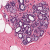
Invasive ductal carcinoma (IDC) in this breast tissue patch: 0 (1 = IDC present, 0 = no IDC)